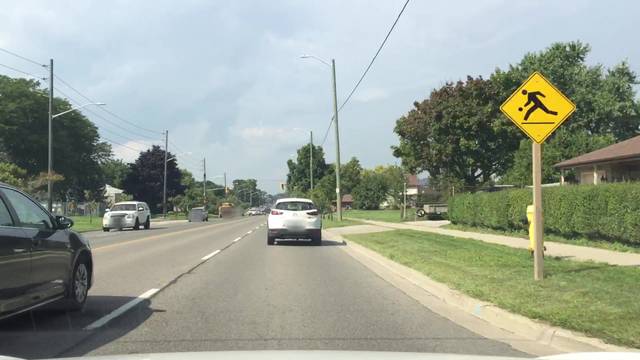
Region: Canada
Coordinates: 43.897, -78.831